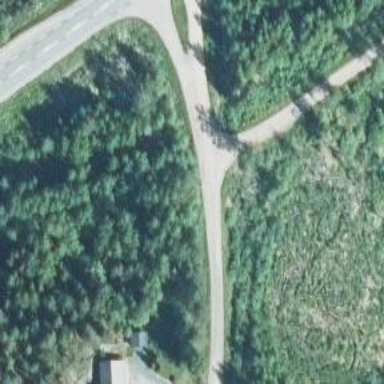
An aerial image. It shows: Unclassified road.